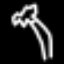
Label: palm tree